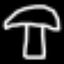
Label: mushroom